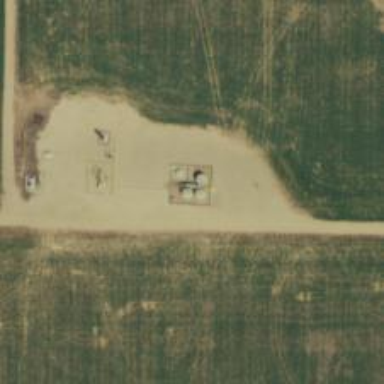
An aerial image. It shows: Storage tank that is man-made.